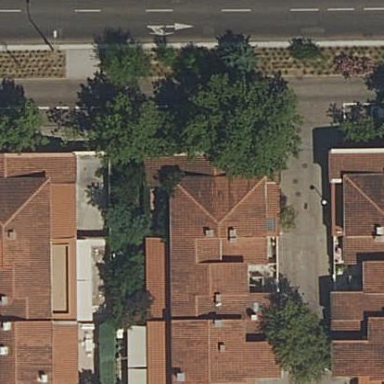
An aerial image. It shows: Terrace building.